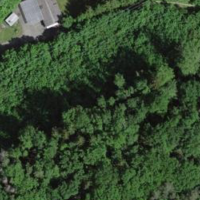
EUNIS habitat code: 41
Species observed at this site:
Fagus sylvatica